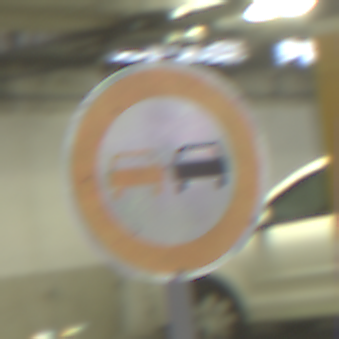
Verkehrszeichen: Ueberholverbot
Umgebung: Indoor, Special
Tageszeit: NotSpecified
Wetter: NotSpecified
Licht: Artificial
Jahreszeit: NotSpecified
Kontrast: HighContrast